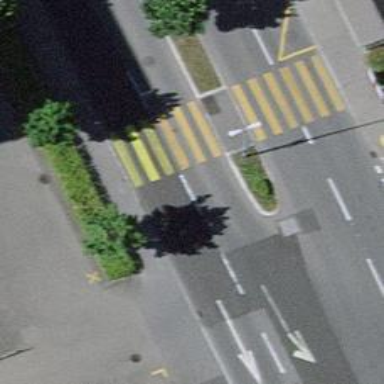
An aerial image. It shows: Footway that serves as traffic island.